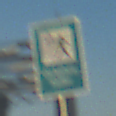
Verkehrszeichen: Verkehrshelfer
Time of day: SunriseSunset
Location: Outdoor (RoadRail)
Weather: Clear
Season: NotSpecified
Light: Natural